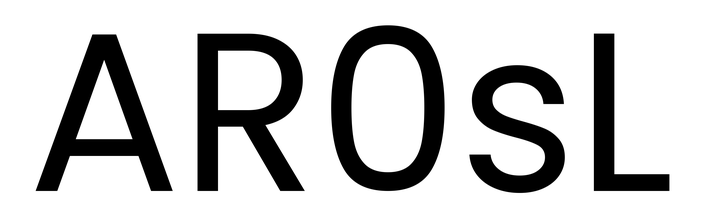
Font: Poppins-Regular